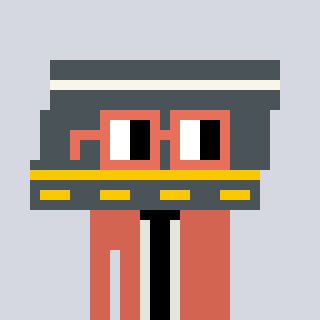
a pixel art character with square orange glasses, a road-shaped head and a peachy-colored body on a cool background